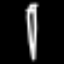
Label: pencil